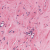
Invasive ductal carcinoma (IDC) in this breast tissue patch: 0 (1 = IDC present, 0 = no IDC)